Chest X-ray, AP view. Patient: 64 years old, sex M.
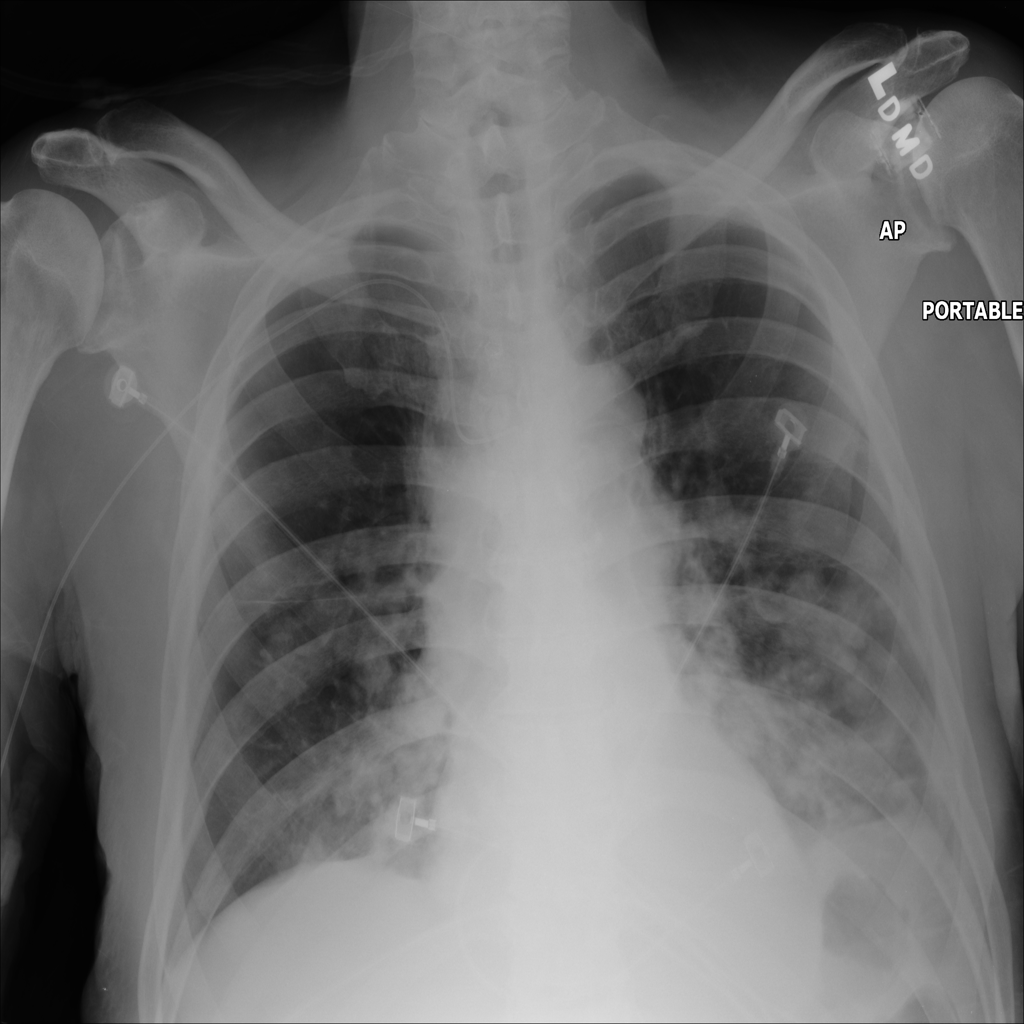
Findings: No Finding